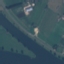
Land use / land cover: River